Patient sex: F
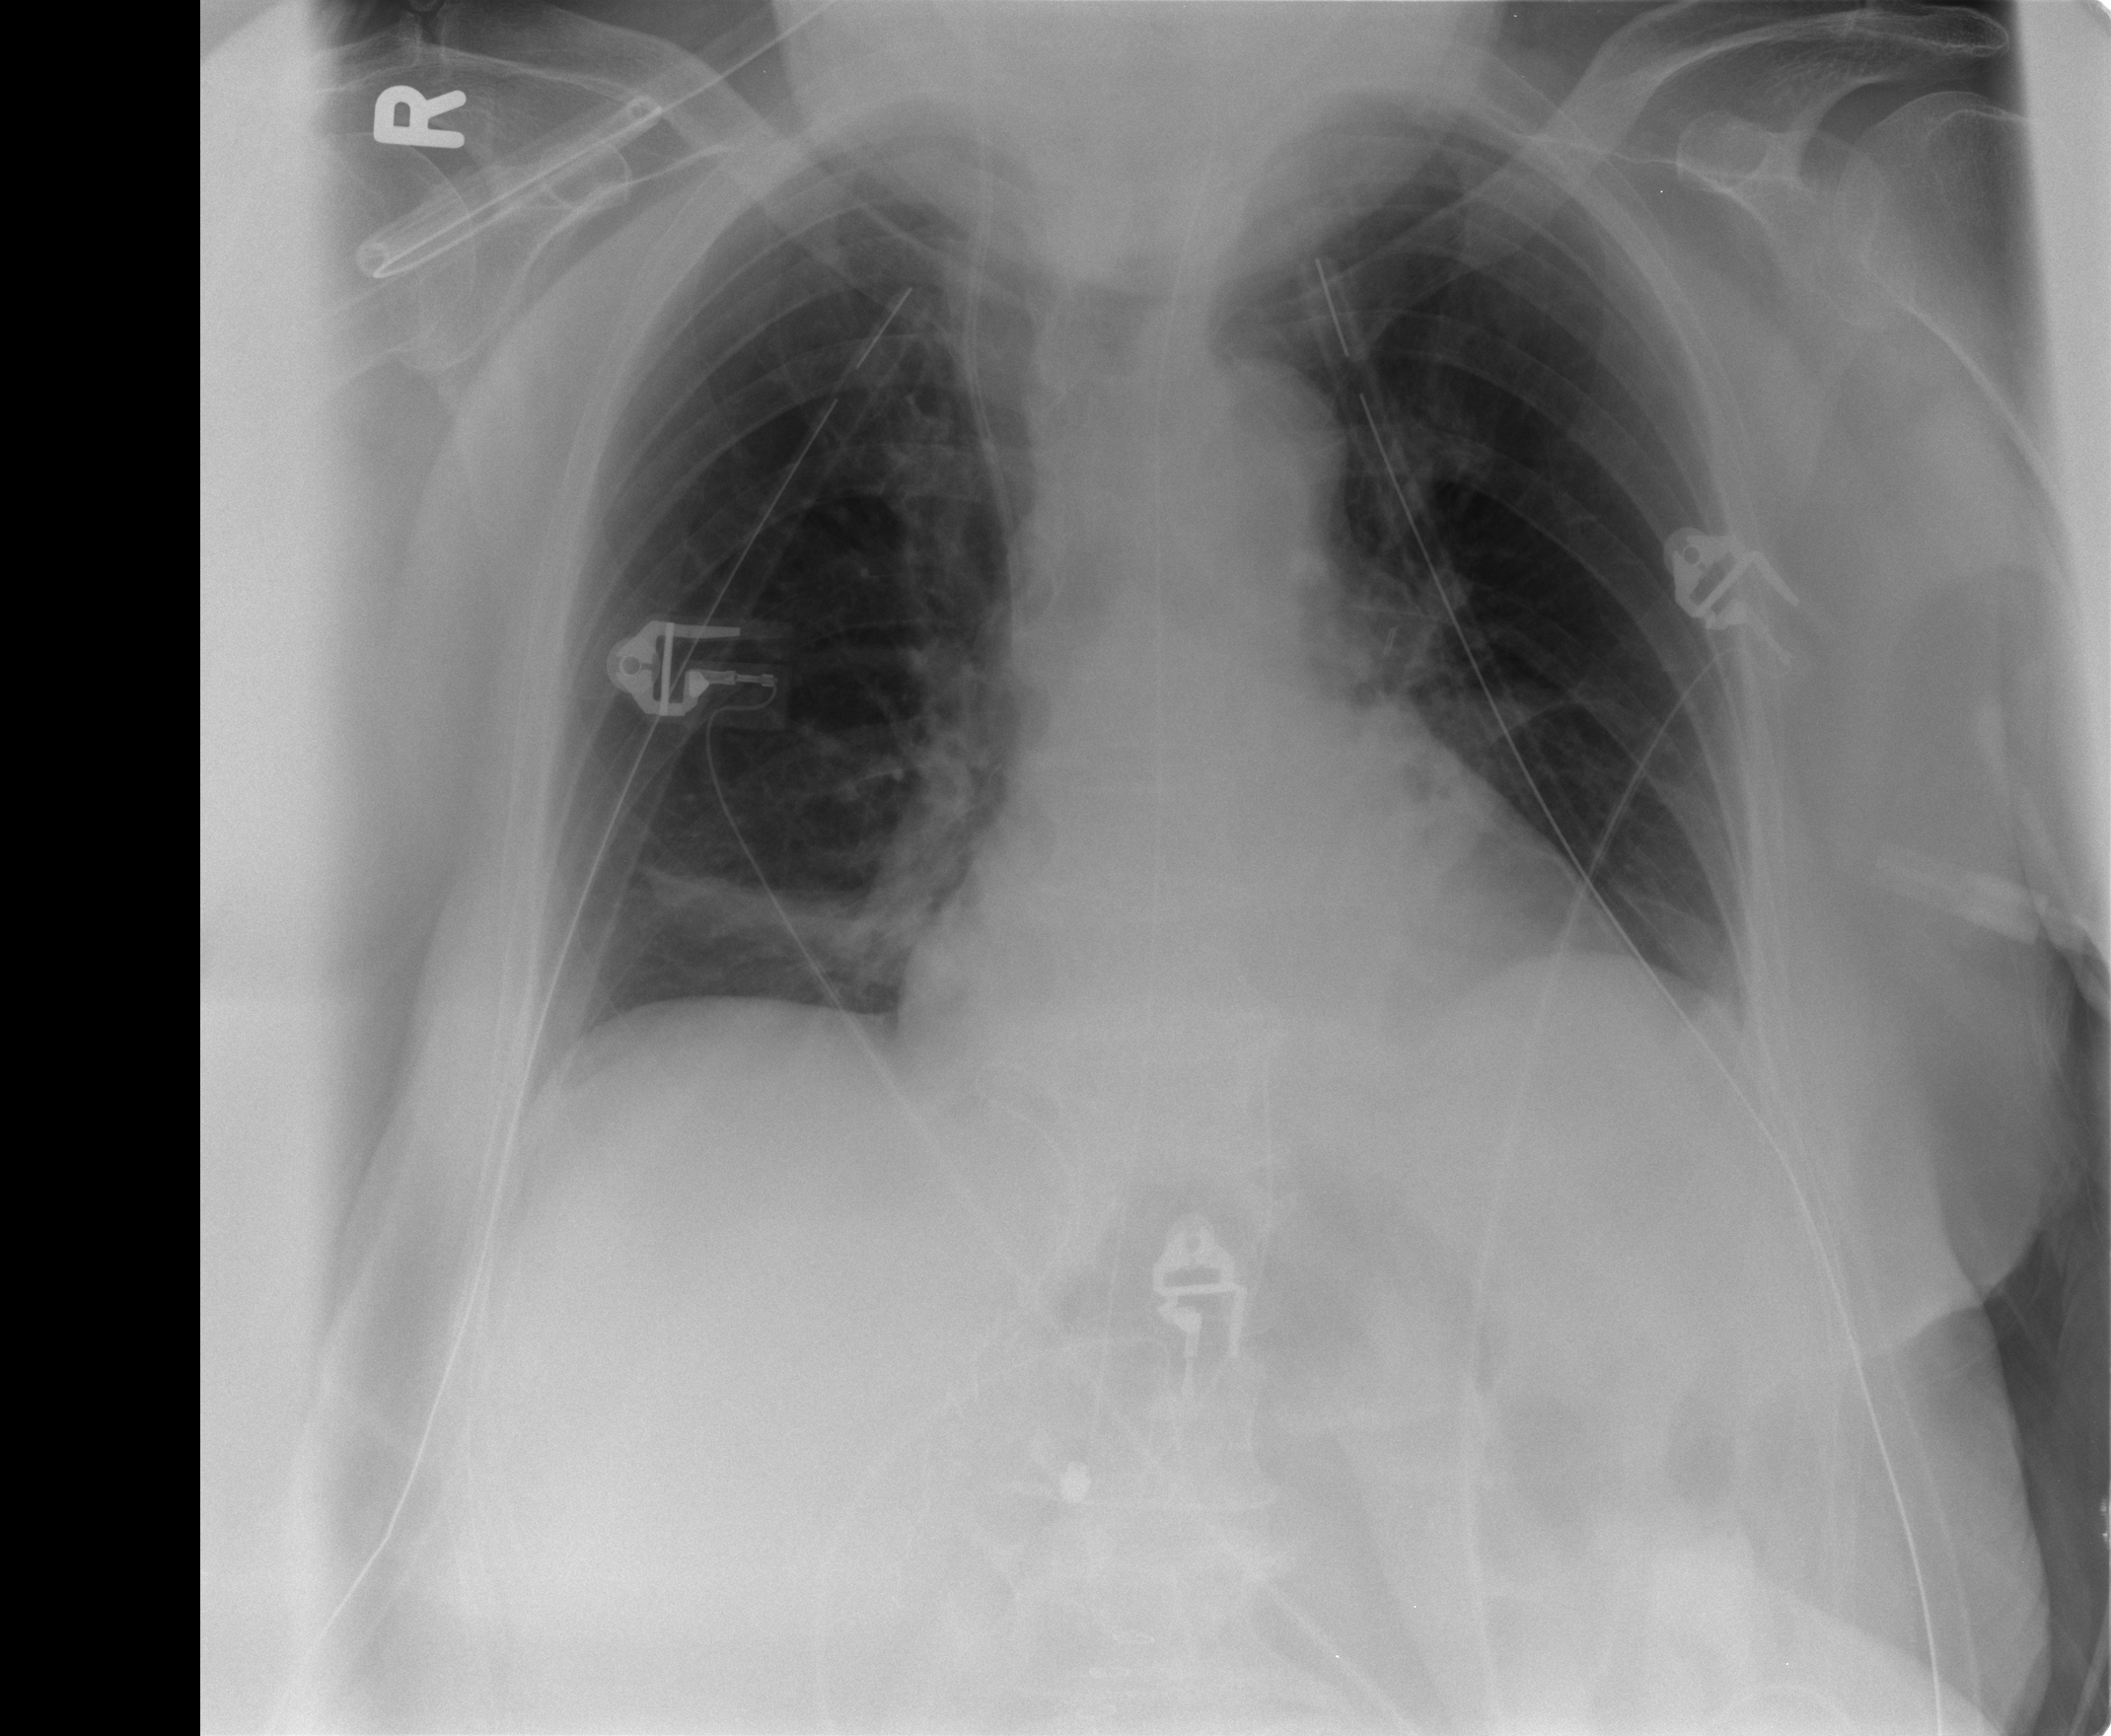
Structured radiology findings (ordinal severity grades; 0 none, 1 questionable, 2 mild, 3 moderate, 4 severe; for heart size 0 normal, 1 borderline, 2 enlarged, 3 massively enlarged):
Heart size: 0
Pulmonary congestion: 1
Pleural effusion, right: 0
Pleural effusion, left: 0
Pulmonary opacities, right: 0
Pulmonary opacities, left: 0
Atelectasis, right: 1
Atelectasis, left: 0